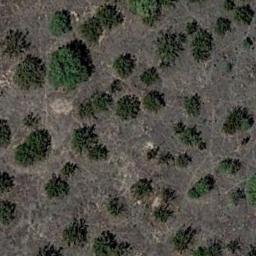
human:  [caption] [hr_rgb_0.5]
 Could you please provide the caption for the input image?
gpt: The chaparral is consist of some green bushes in the bare land .

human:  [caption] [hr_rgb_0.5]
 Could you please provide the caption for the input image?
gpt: Chaparral is evenly distributed on the black land .

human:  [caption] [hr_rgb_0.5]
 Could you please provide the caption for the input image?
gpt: Some disconnected chaparrals grow on the wasteland .

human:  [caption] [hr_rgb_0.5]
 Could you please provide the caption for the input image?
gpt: There are two lush vegetation in the jungle .

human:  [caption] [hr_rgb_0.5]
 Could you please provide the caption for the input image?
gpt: The plants in the chaparral vary in size .